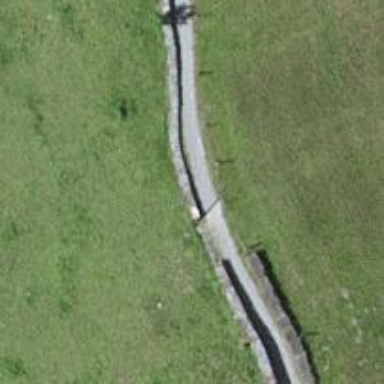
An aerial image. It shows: Wall made of dry stone.